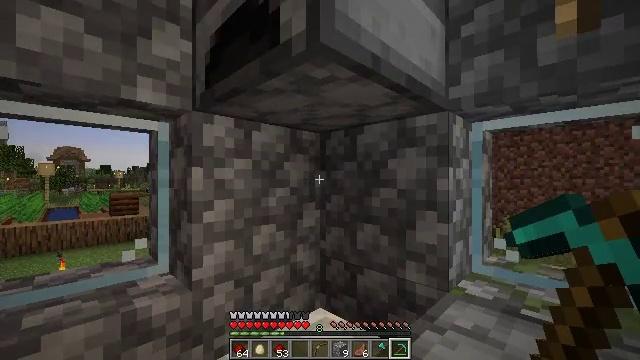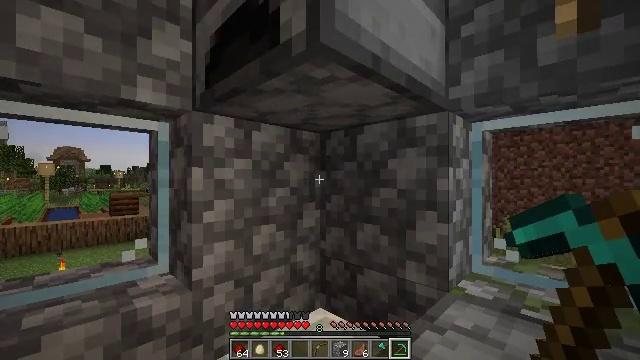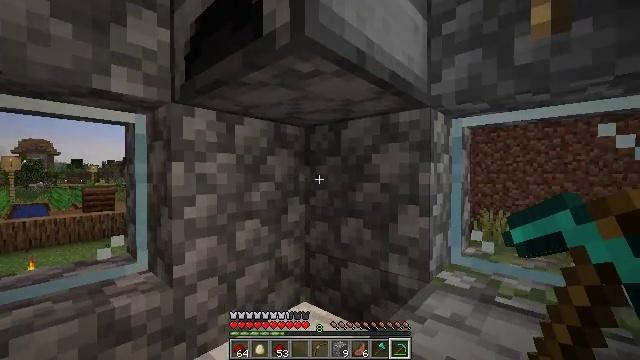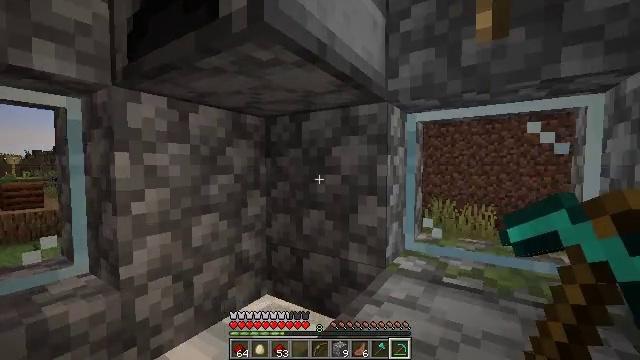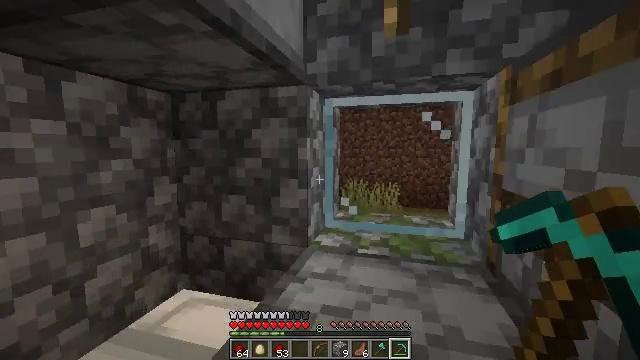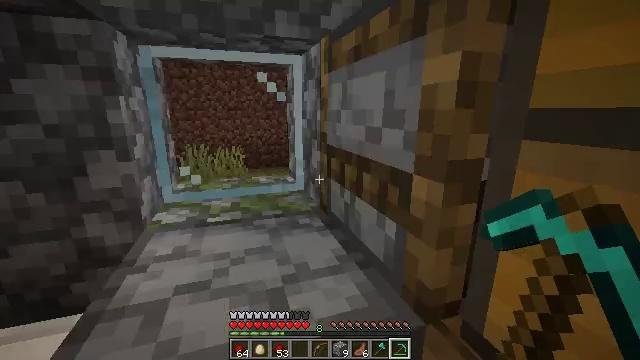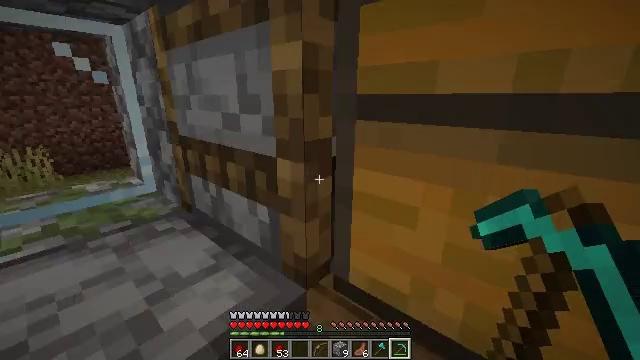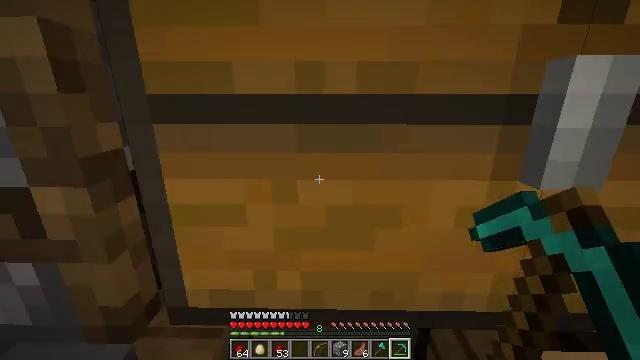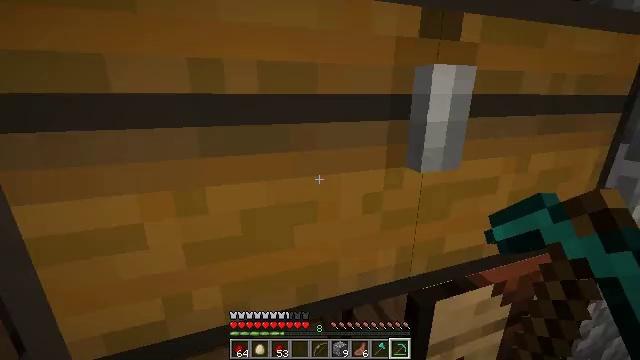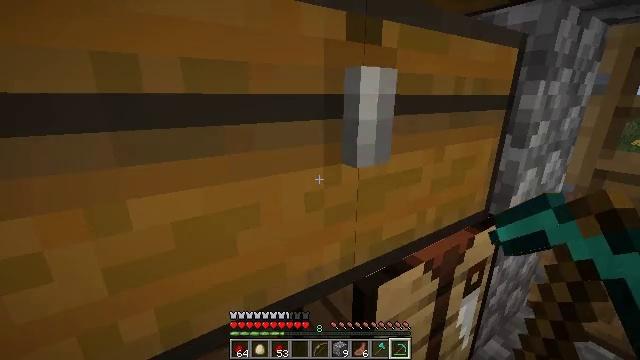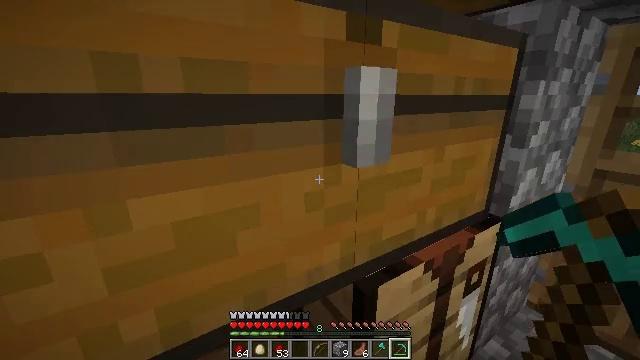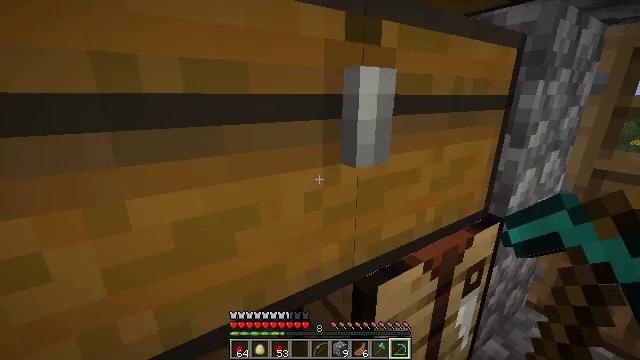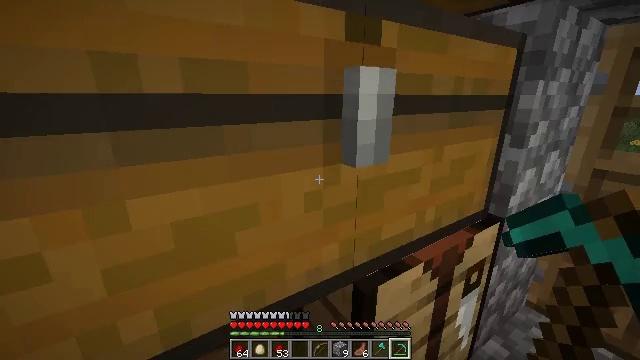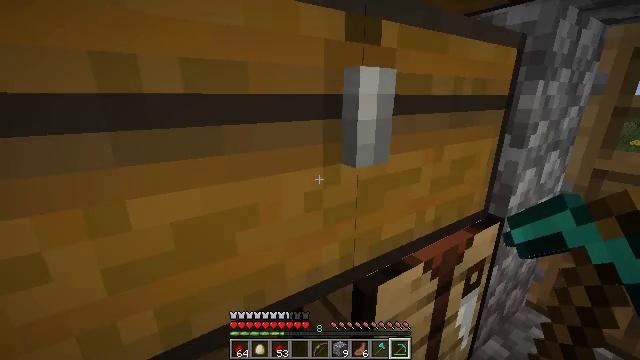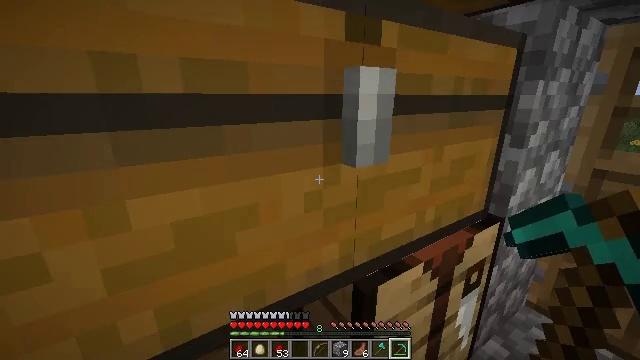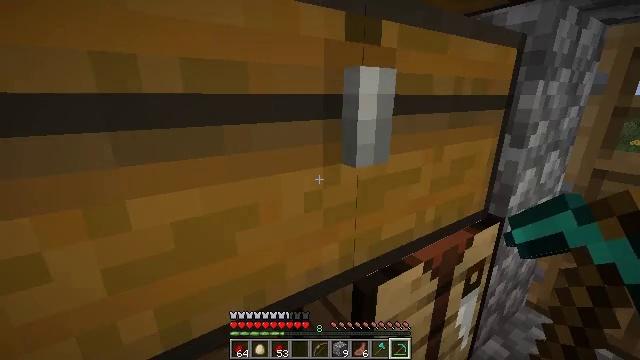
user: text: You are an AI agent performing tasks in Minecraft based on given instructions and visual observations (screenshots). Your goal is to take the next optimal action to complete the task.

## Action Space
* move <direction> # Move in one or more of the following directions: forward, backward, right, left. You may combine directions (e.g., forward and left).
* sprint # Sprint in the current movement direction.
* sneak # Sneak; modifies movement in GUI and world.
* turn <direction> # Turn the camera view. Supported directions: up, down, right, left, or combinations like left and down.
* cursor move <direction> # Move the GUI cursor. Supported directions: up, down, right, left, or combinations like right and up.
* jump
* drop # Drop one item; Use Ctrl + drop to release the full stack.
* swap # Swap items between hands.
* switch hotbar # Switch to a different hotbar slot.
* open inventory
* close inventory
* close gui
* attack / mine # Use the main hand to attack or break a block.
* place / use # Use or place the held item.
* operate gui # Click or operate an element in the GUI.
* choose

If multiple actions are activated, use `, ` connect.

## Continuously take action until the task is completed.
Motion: motion action
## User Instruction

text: Make a dispenser with materials.
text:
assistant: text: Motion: no_op
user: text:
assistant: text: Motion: turn right and down
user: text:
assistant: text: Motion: turn right and down
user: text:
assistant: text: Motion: turn right and down
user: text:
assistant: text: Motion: turn right and down
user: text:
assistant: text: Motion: turn right and down
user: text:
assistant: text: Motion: turn right
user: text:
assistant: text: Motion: turn right
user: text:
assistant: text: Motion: turn right
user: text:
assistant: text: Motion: no_op
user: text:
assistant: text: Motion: no_op
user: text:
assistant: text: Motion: no_op
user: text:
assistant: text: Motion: no_op
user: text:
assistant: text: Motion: no_op
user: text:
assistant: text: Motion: no_op
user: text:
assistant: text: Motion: turn right
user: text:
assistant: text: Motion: turn right
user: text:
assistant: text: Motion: turn right and down
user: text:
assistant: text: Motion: turn right and down
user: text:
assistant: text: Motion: no_op
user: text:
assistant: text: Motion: turn left and down
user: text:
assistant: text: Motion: turn down
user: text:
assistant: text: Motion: no_op
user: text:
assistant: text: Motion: no_op
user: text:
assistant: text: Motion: no_op
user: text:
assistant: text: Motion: no_op
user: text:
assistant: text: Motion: no_op
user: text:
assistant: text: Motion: turn down
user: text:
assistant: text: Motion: turn left and down
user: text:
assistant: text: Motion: turn left and down